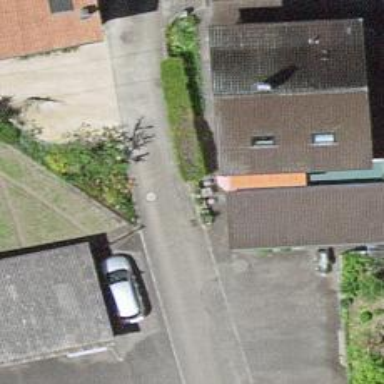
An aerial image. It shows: Paved residential road.